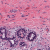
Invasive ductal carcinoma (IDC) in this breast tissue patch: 0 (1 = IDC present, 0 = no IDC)